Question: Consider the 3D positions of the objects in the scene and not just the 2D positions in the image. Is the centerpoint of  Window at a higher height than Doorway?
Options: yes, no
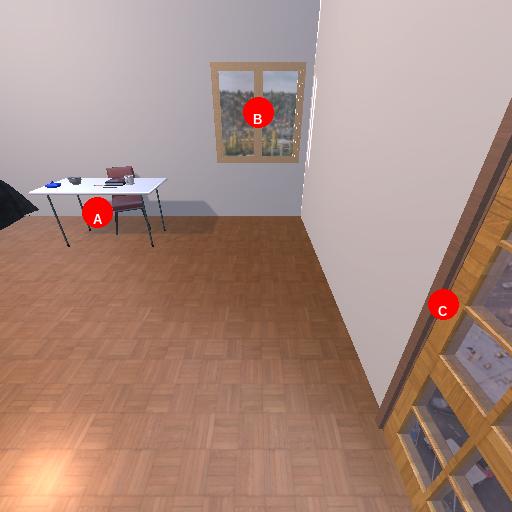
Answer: yes